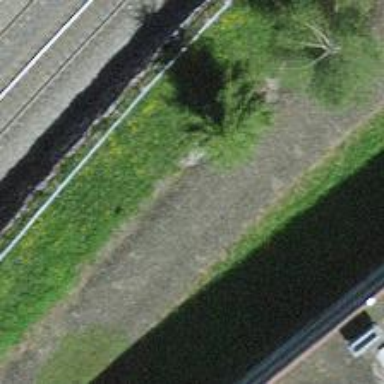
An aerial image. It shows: Abandoned railway spur with one track.